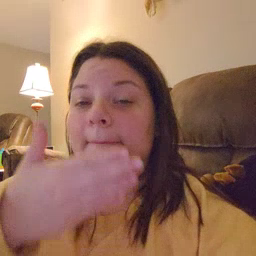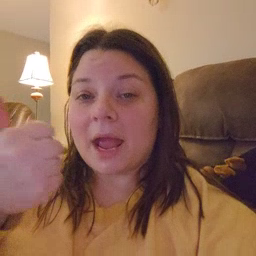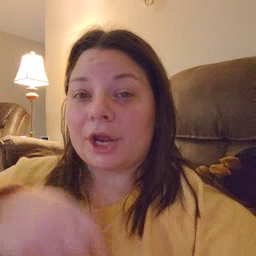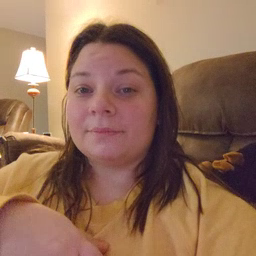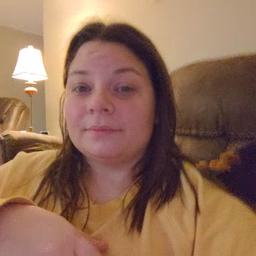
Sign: better